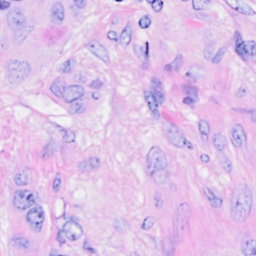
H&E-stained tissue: Breast